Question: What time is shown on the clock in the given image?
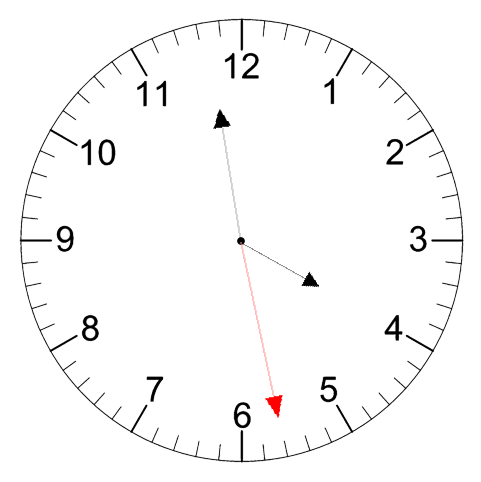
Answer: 03:58:28